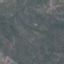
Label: HerbaceousVegetation